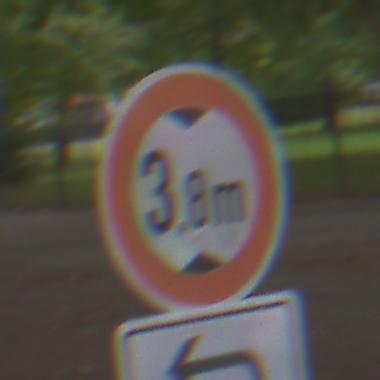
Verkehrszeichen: TatsaechlicheHoehe
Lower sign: RichtungsangabeDurchPfeile2
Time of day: MorningAfternoon
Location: Outdoor (Urban)
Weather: Overcast
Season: NotSpecified
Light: Natural